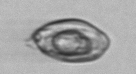
Label: Katodinium_or_Torodinium